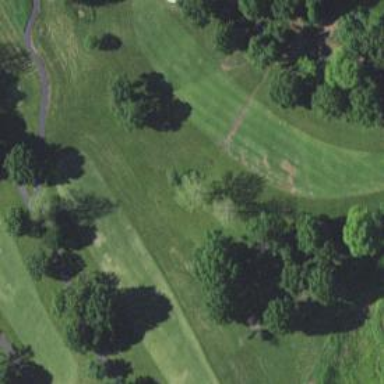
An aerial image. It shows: Grassy area designated as golf fairway.